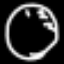
Label: clock